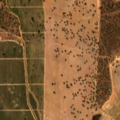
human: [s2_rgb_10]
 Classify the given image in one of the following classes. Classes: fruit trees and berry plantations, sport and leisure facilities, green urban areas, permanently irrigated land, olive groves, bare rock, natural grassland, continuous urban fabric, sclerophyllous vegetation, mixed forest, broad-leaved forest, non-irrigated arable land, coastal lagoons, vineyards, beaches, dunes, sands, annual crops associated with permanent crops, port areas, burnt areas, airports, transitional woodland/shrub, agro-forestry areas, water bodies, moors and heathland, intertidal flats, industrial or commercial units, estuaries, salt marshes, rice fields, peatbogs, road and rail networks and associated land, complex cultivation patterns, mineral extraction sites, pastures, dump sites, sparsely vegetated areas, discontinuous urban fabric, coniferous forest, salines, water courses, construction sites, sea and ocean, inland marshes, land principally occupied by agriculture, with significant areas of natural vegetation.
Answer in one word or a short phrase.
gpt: non-irrigated arable land, olive groves, agro-forestry areas, broad-leaved forest